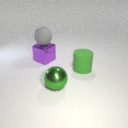
large gray rubber sphere above large purple metal cube